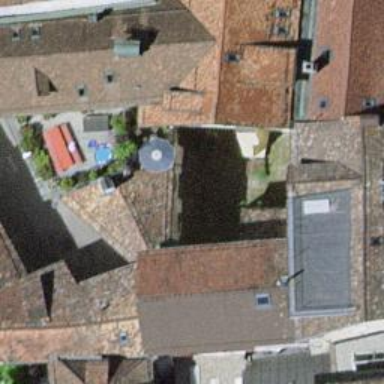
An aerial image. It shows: Set of steps made of unhewn cobblestone.